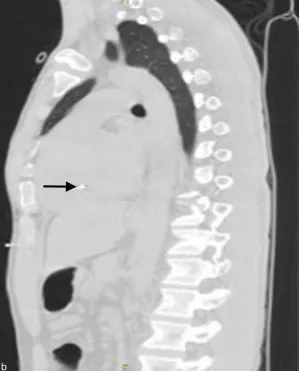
Chest computed tomography at admission. . (a) The image on the left reveals a non-thrombotic embolism of metal fragments in the pulmonary artery for the apical segment of the left upper lobe and right intraventricular regions (arrow).
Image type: radiology (ct)